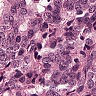
Metastatic tissue present: yes